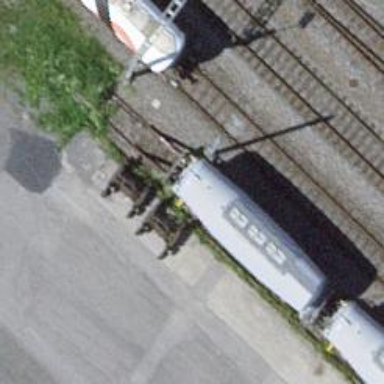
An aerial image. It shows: Railway buffer stop.